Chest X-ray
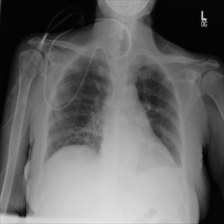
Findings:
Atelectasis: negative
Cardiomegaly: negative
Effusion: negative
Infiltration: negative
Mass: negative
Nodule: negative
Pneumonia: negative
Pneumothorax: negative
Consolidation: negative
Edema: negative
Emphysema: negative
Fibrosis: negative
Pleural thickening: negative
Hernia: negative